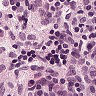
Metastatic tissue present: no